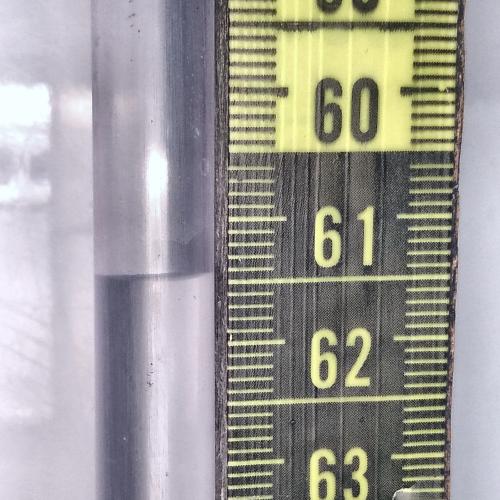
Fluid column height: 61.4 cm